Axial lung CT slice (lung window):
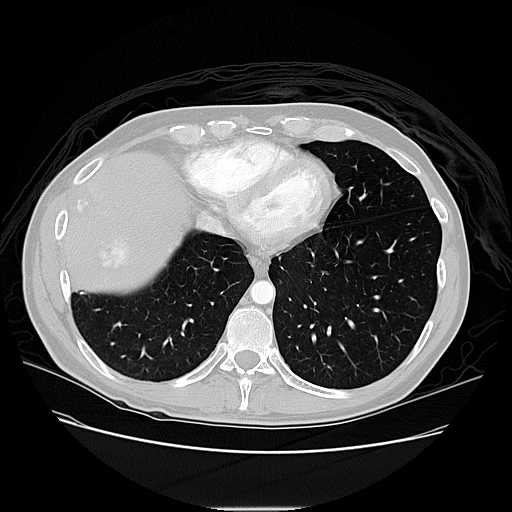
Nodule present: no